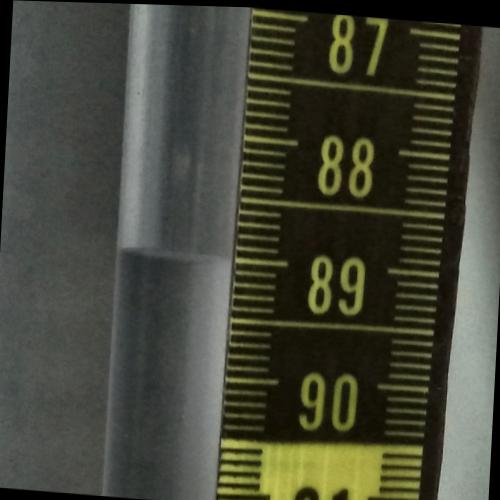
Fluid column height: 89.0 cm